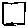
Label: square